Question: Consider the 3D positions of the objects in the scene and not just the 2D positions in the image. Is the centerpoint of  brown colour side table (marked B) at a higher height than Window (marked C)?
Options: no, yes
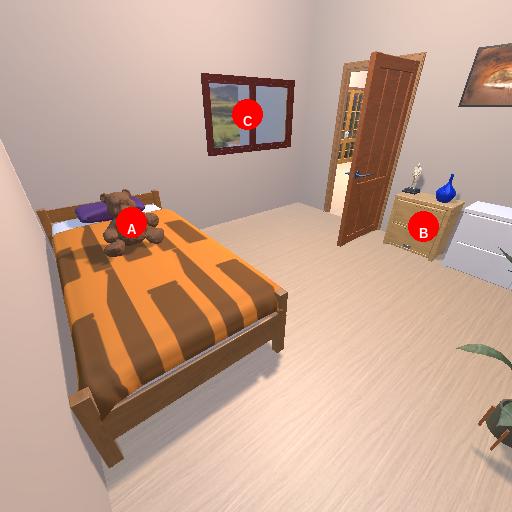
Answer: no